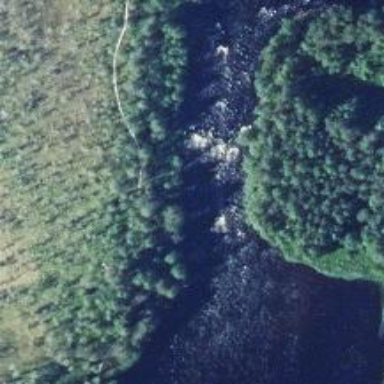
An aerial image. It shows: Scene featuring rapids in waterway.